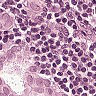
Metastatic tissue present: yes